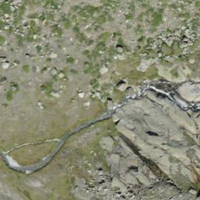
EUNIS habitat code: 26
Species observed at this site:
Aquila chrysaetos